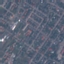
Label: Residential